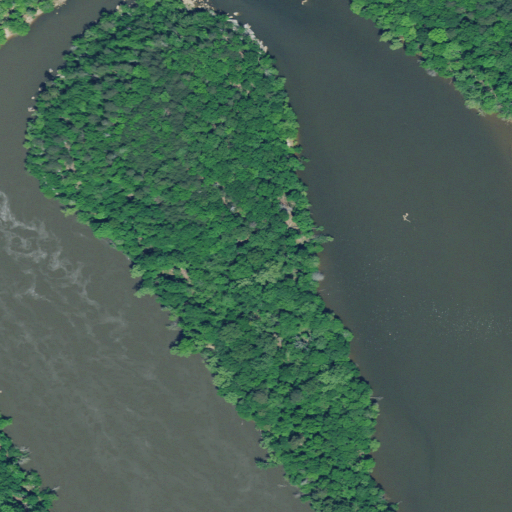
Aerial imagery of island in South Carolina named Hill Island containing open water, mixed forest, deciduous forest, evergreen forest, and grassland